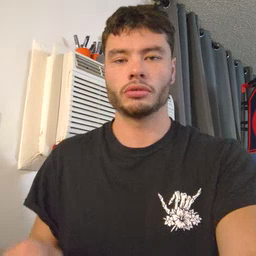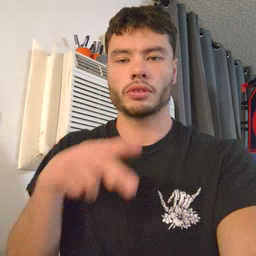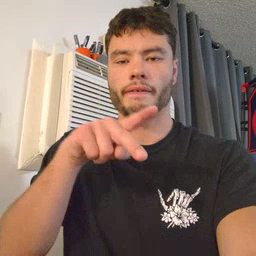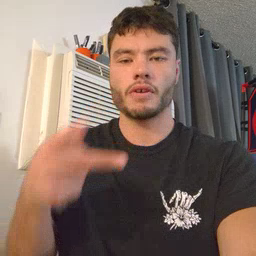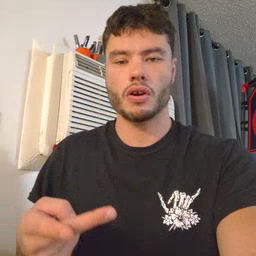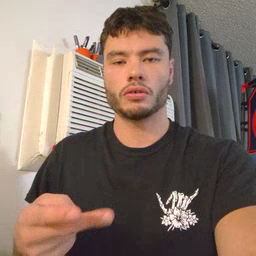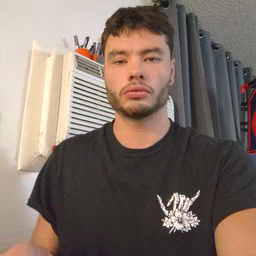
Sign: fall